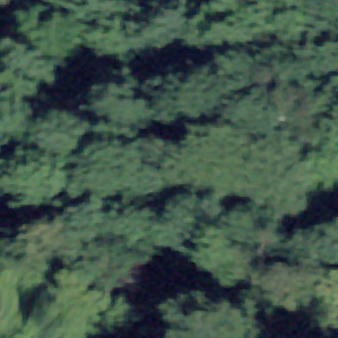
Label: other